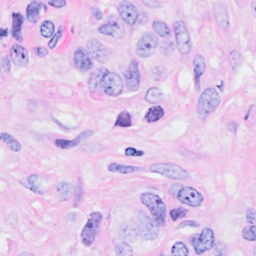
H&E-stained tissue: Breast